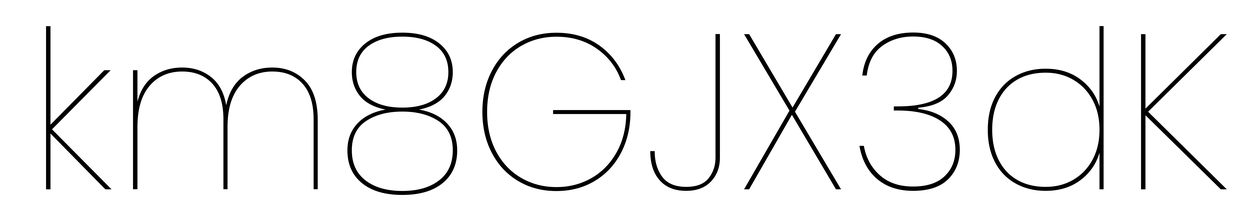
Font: Poppins-Thin